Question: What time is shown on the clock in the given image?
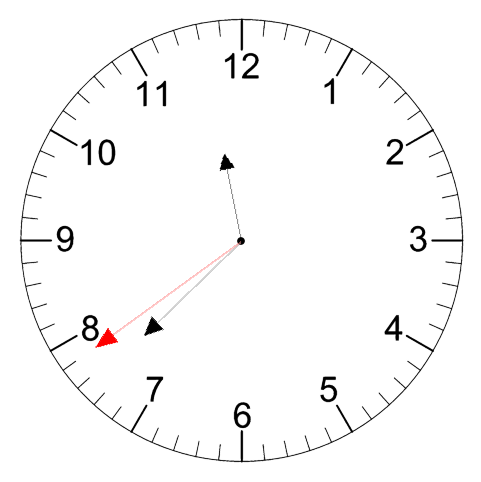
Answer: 11:37:39